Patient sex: F
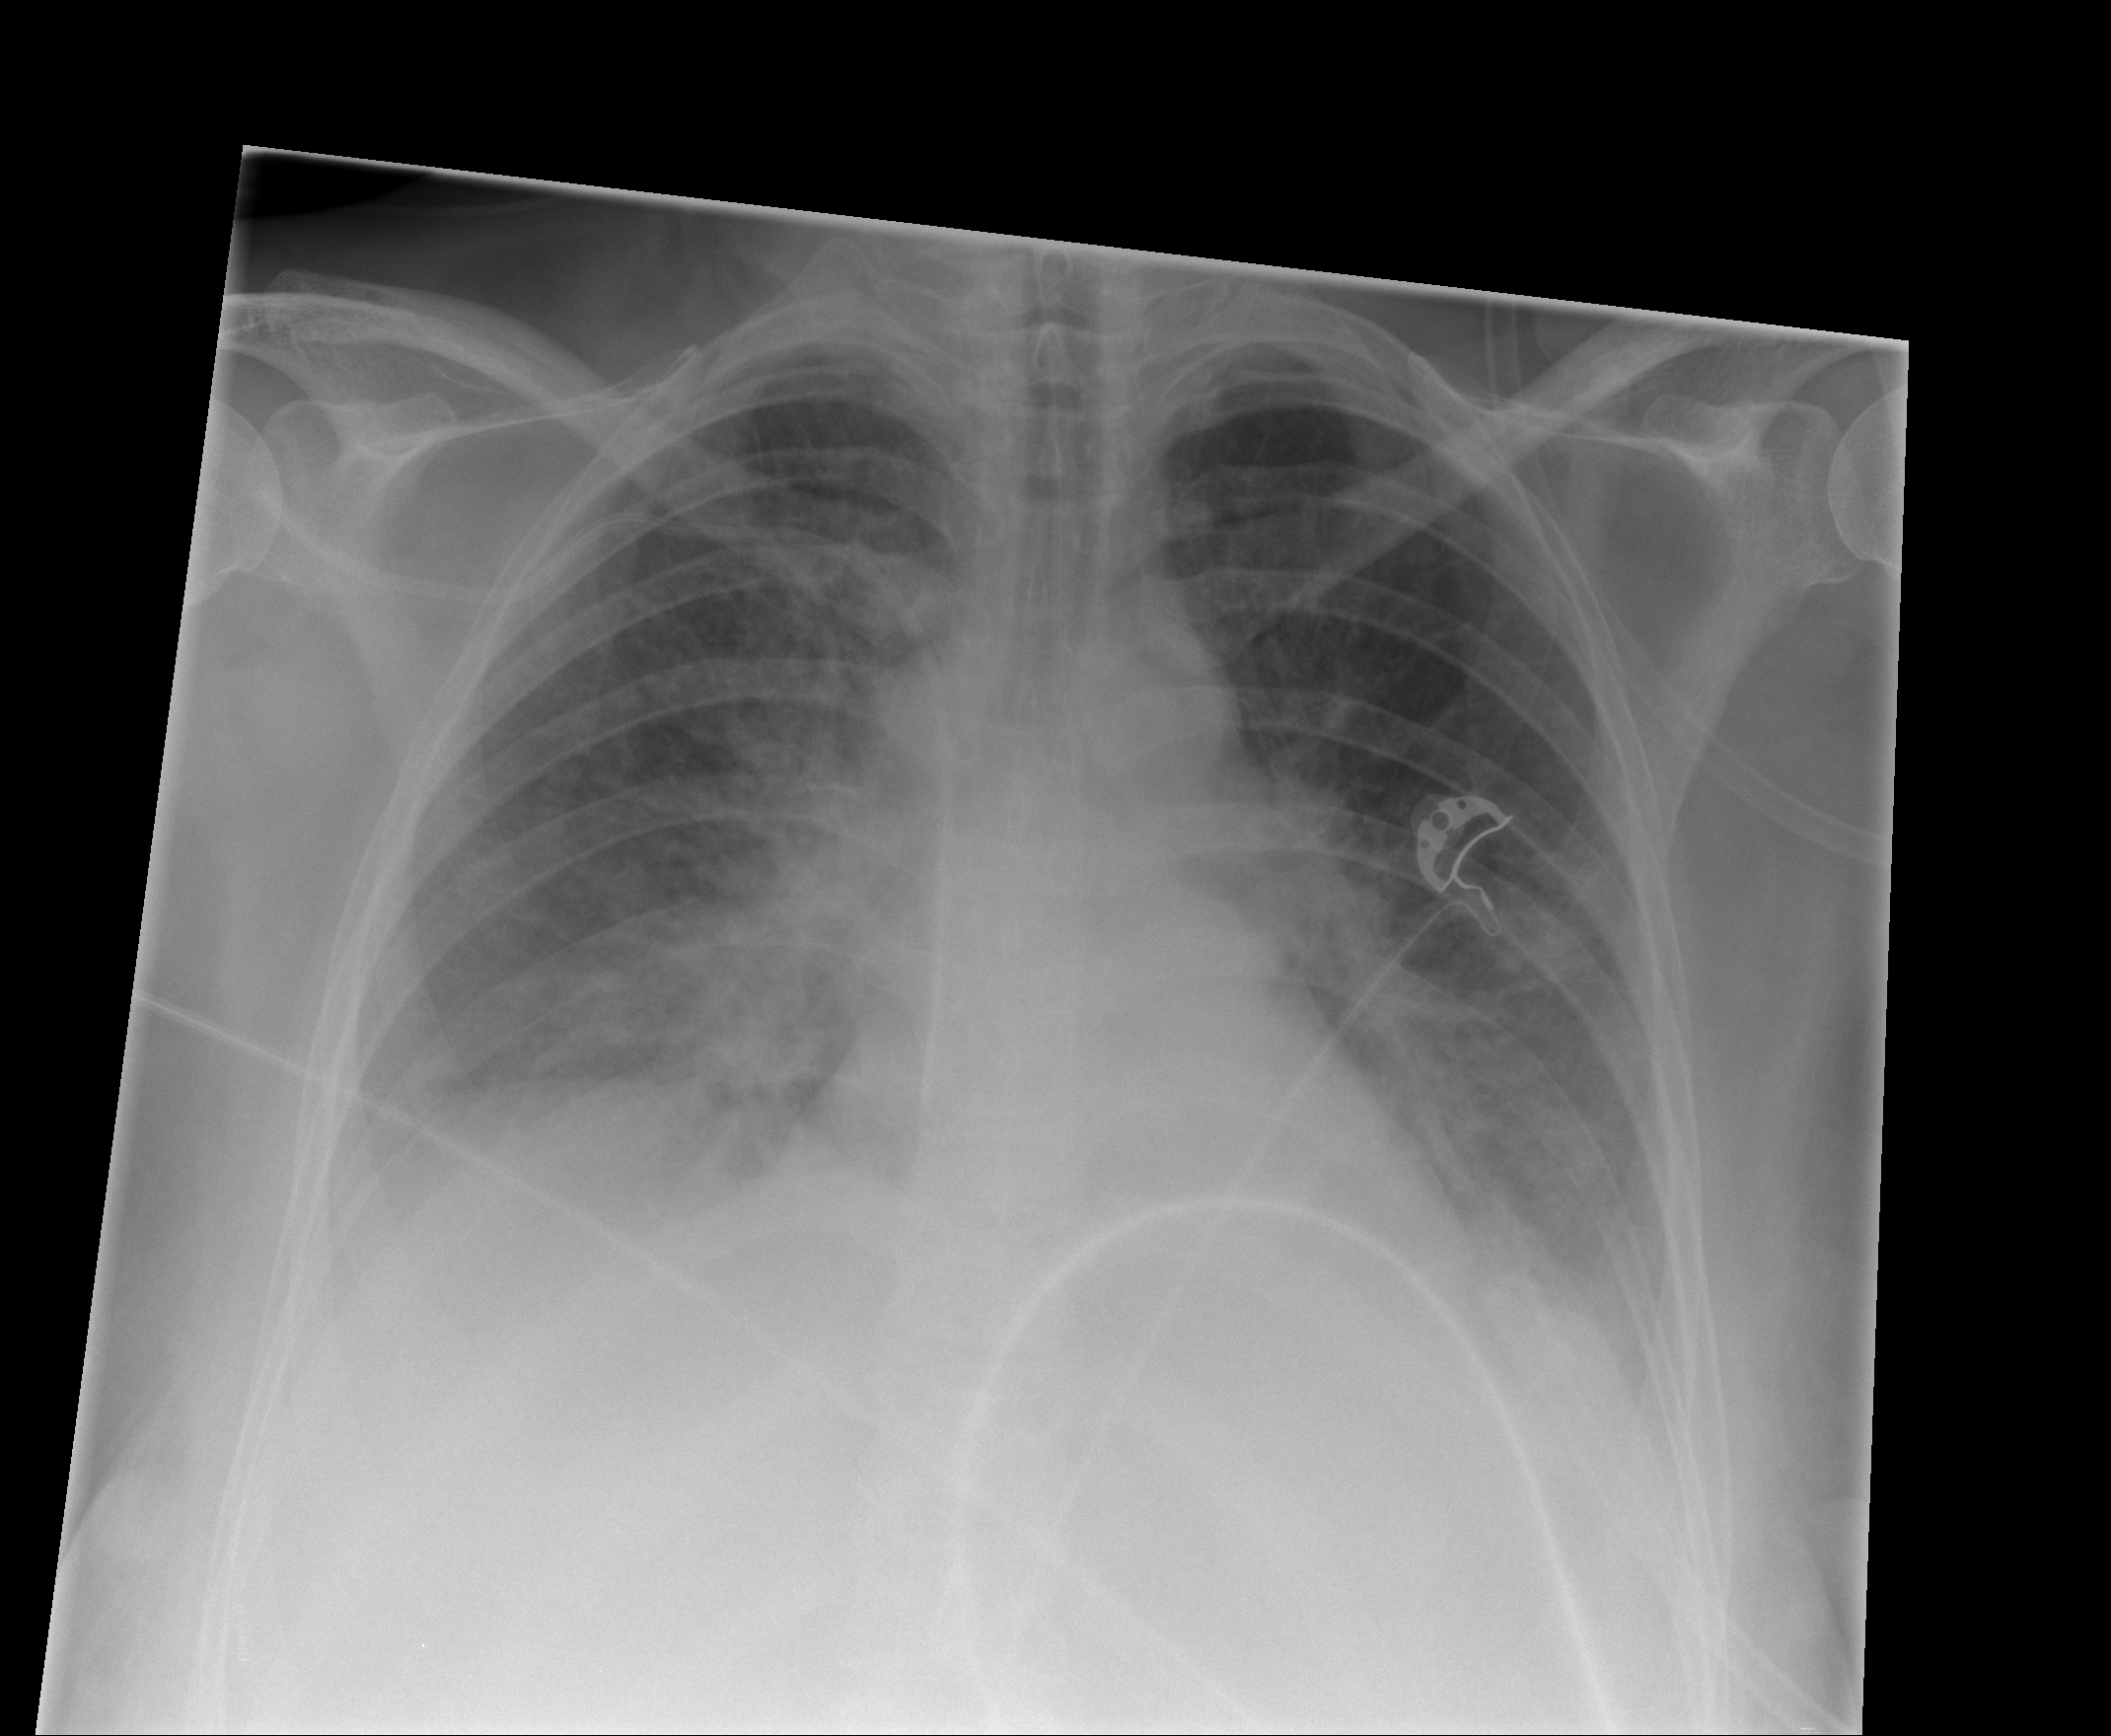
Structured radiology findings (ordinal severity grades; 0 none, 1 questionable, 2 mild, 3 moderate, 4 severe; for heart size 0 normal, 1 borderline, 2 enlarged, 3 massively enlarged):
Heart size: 0
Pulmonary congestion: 2
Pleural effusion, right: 2
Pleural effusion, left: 2
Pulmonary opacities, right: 2
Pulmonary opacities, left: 1
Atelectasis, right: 0
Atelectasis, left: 0